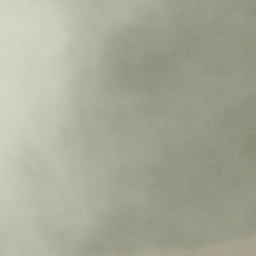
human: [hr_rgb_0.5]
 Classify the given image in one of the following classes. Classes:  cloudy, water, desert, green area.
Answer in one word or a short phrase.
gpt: cloudy